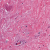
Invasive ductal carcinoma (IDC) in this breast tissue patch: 0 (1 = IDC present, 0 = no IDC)